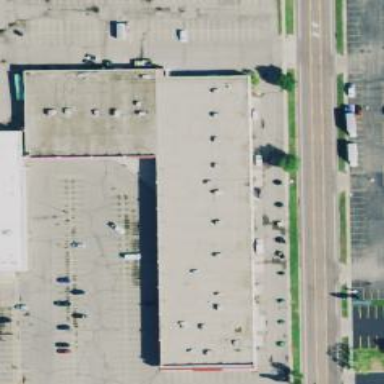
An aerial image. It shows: Commercial building.